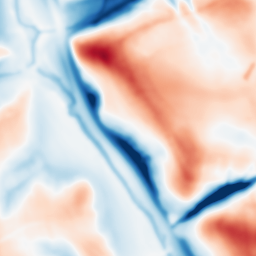
Category: multiscale
Decomposition family: dog
Decomposition parameters: sigma_low: 2
sigma_high: 20
Upsampling method: quartic
Upsampling parameters: scale: 4
Upsampling scale: 4